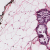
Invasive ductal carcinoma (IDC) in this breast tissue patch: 0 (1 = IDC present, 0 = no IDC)